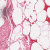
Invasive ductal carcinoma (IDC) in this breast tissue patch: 0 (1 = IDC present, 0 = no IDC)